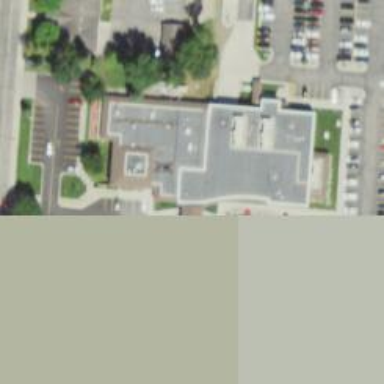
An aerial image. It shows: Pharmacy providing healthcare services.